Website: lowes
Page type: newsletter-management
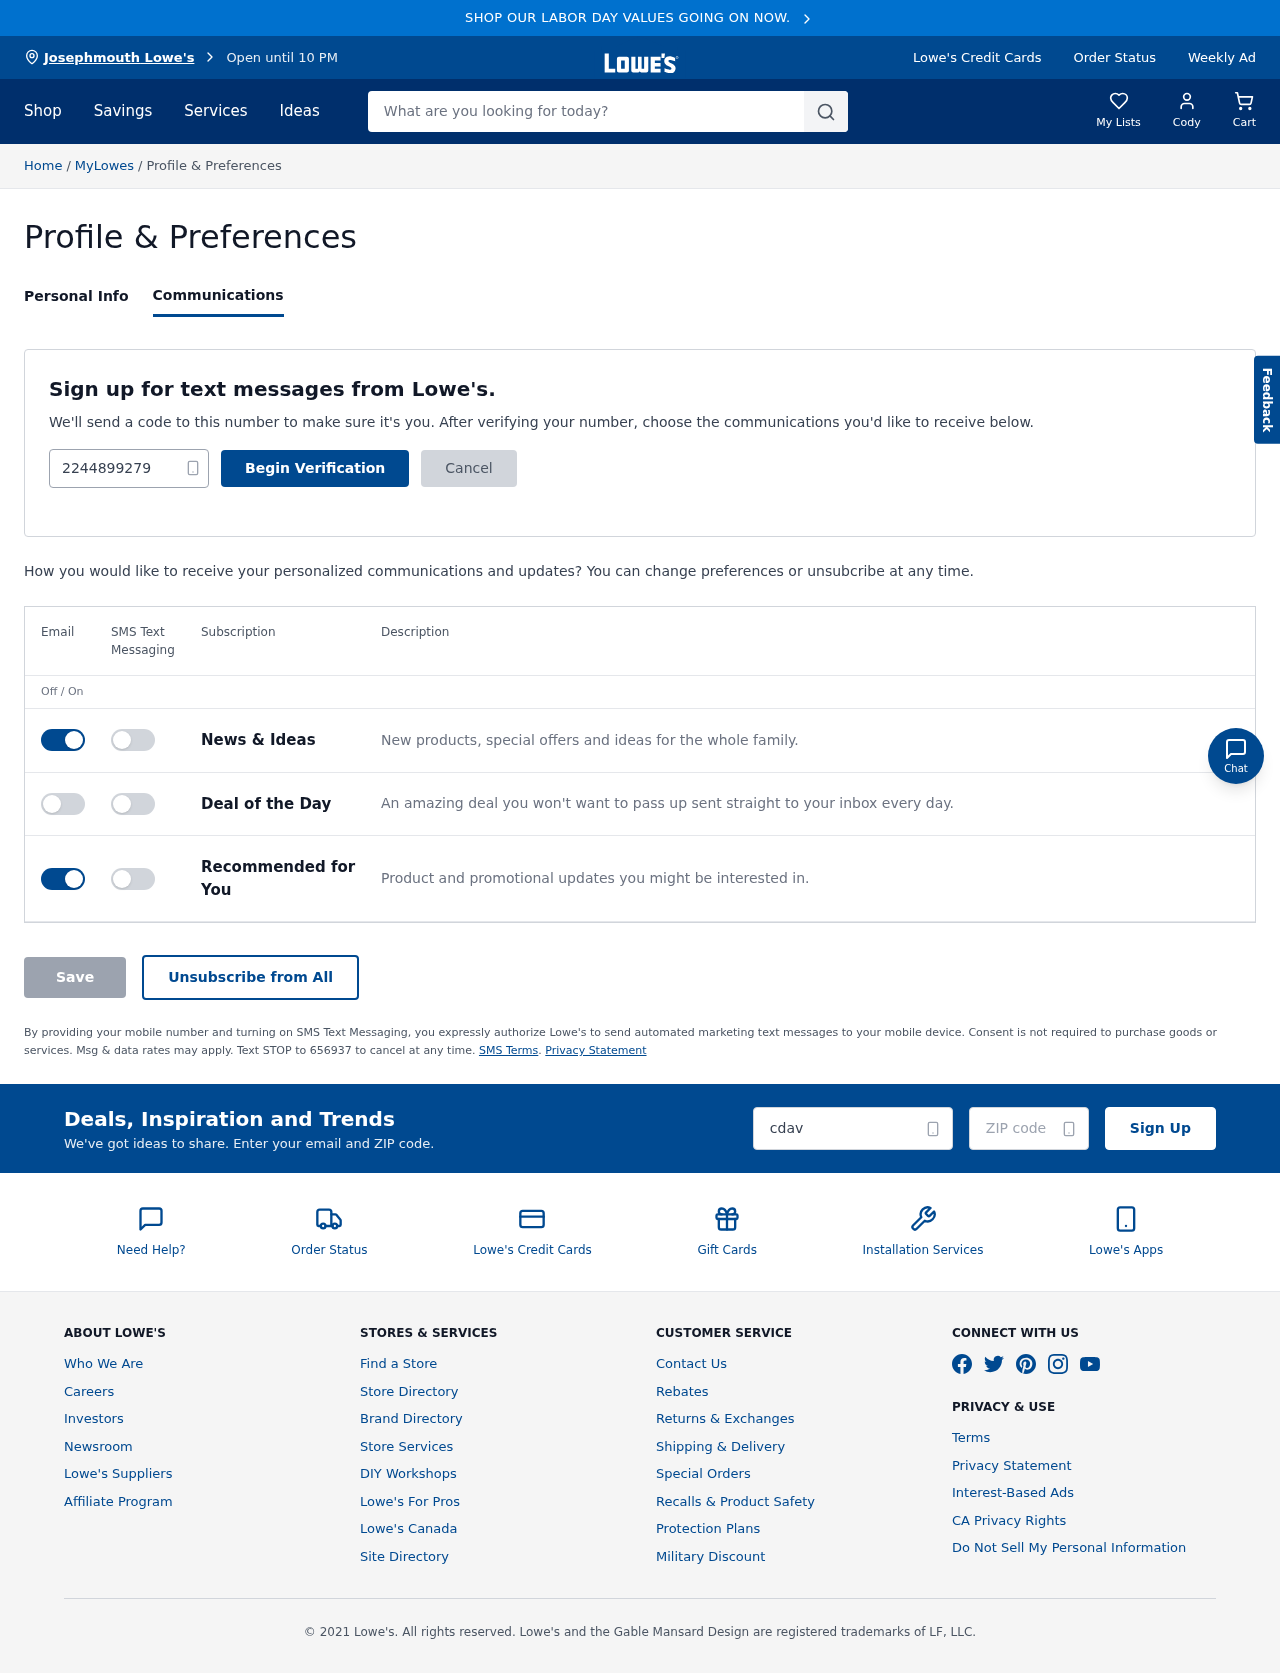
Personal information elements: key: PII_CITY
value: Josephmouth Lowe's
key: PII_EMAIL
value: cdavis@yahoo.com
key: PII_FIRSTNAME
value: Cody
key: PII_PHONE
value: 2244899279
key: PII_POSTCODE
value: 72237
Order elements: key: ORDER_NUM_ITEMS
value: Cart
Search elements: key: HEADER_SEARCH
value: What are you looking for today?